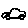
Label: car